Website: macys
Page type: account-selection
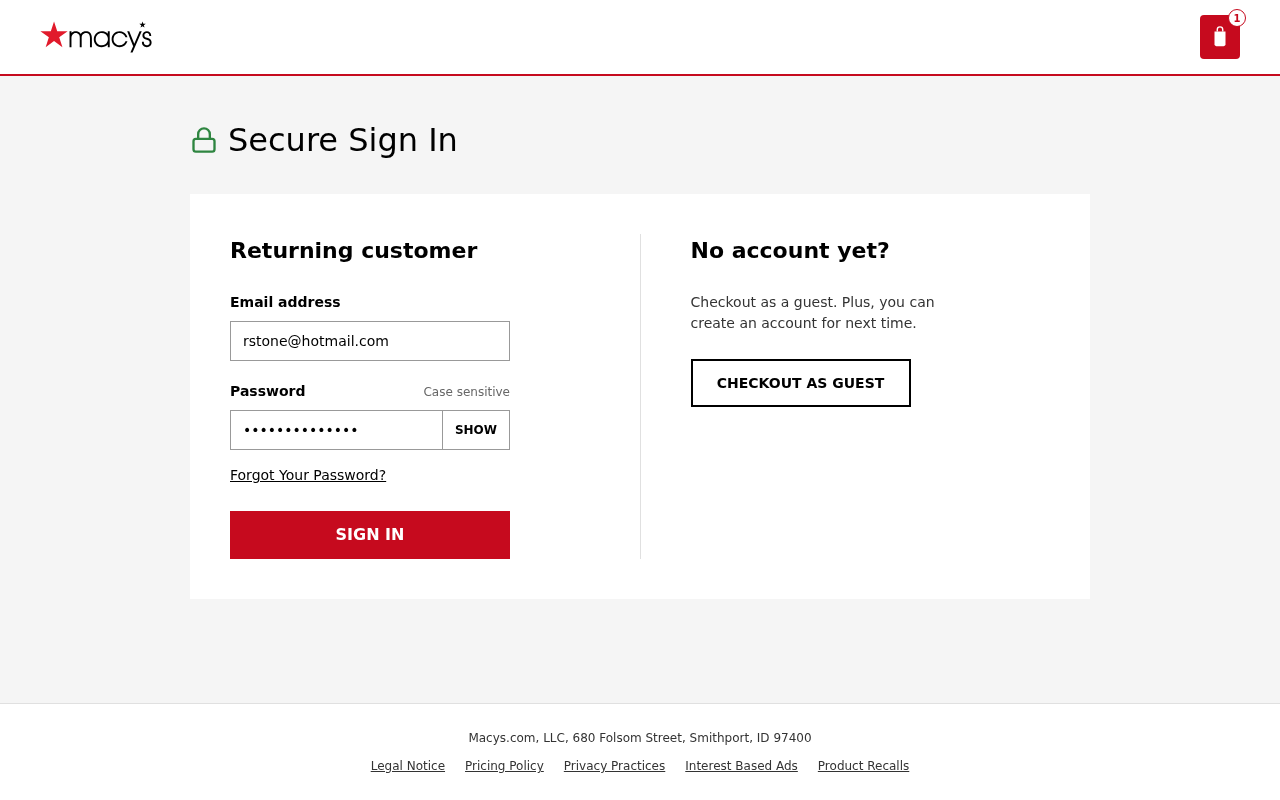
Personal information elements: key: PII_EMAIL
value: rstone@hotmail.com
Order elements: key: ORDER_NUM_ITEMS
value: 1